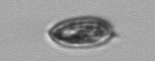
Label: Prorocentrum_triestinum